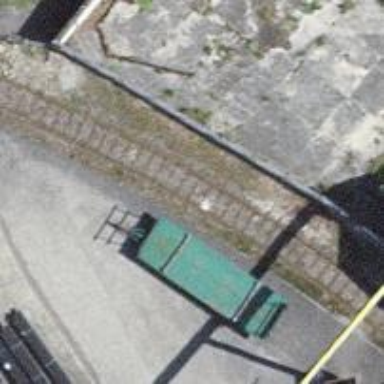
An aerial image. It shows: Disused railway spur with single track.